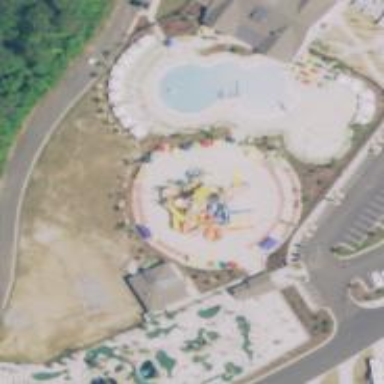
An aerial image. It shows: Water slide attraction.